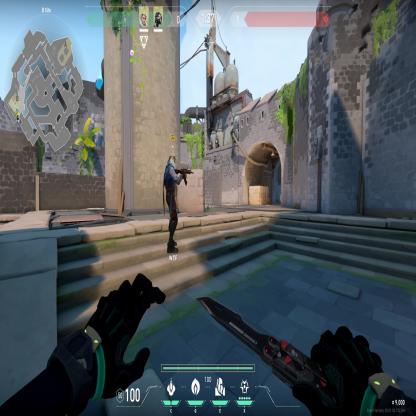
Label: teammate